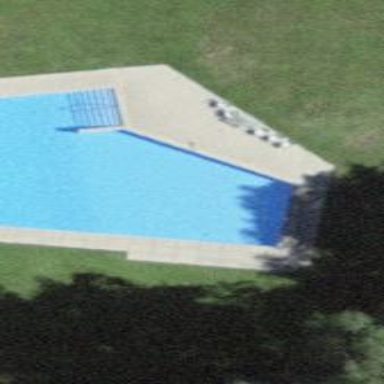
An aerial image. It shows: Swimming pool located in leisure land.